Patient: sex M, age 46
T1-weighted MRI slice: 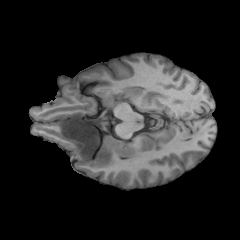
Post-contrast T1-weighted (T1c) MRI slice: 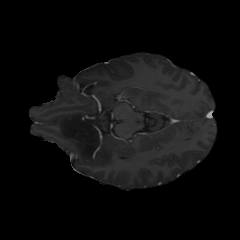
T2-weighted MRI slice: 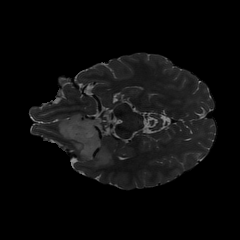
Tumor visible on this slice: yes
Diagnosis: Astrocytoma, IDH-mutant
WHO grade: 2